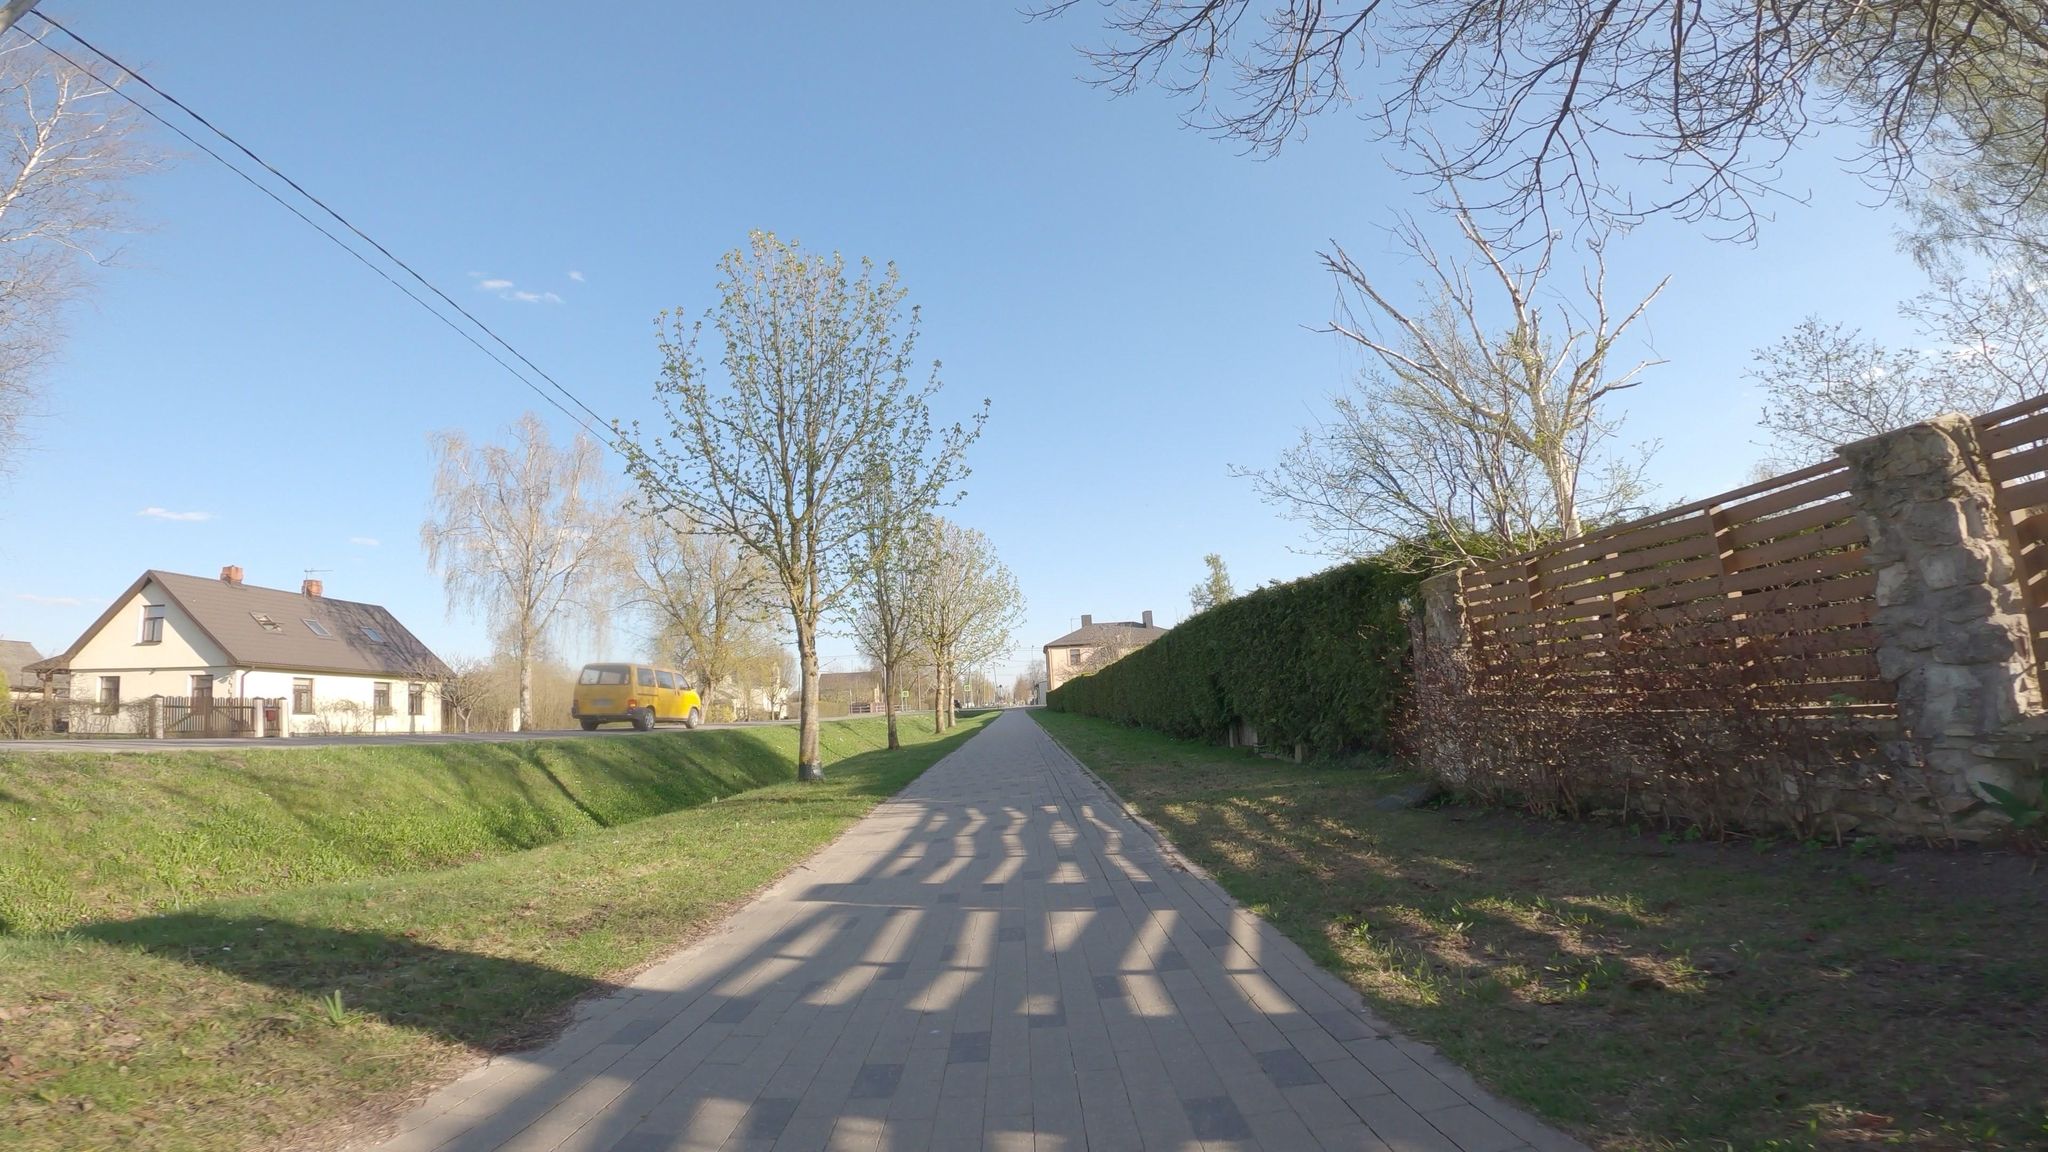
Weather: clear
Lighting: day
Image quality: good
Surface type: cycling surface
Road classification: footway, path
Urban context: rural cluster
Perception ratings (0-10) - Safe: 8.56, Lively: 4.63, Beautiful: 8.95, Boring: 7.59, Depressing: 1.15, Wealthy: 6.24